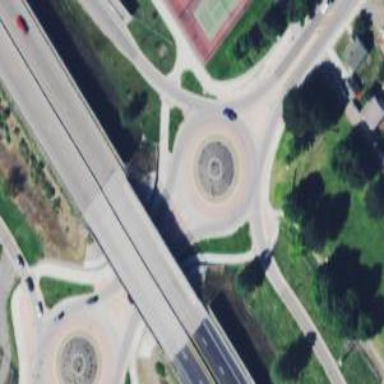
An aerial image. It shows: Secondary road leading to roundabout.